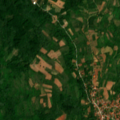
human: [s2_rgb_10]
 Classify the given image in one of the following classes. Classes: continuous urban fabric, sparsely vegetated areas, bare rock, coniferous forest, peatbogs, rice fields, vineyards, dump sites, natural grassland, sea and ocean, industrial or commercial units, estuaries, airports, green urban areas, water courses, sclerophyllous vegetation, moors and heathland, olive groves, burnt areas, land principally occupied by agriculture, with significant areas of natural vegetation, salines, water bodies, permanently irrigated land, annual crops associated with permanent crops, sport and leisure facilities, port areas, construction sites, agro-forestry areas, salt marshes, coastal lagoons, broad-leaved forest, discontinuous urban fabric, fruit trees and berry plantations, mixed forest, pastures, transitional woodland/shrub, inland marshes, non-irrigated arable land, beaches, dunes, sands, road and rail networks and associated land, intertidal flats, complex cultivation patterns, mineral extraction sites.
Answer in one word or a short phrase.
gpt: complex cultivation patterns, land principally occupied by agriculture, with significant areas of natural vegetation, broad-leaved forest